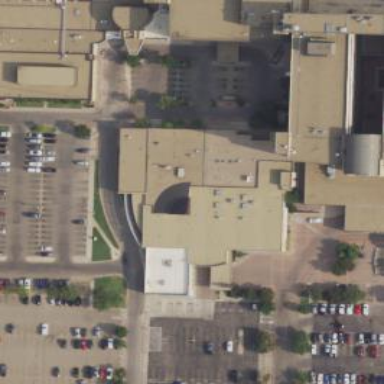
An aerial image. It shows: Healthcare facility identified as hospital.